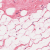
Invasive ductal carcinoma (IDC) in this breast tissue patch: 0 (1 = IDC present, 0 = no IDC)